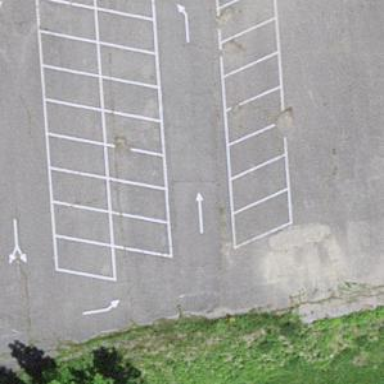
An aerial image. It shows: Parking area with surface.